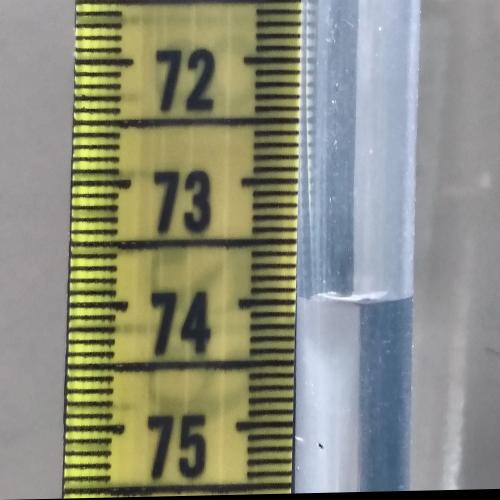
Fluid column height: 74.0 cm